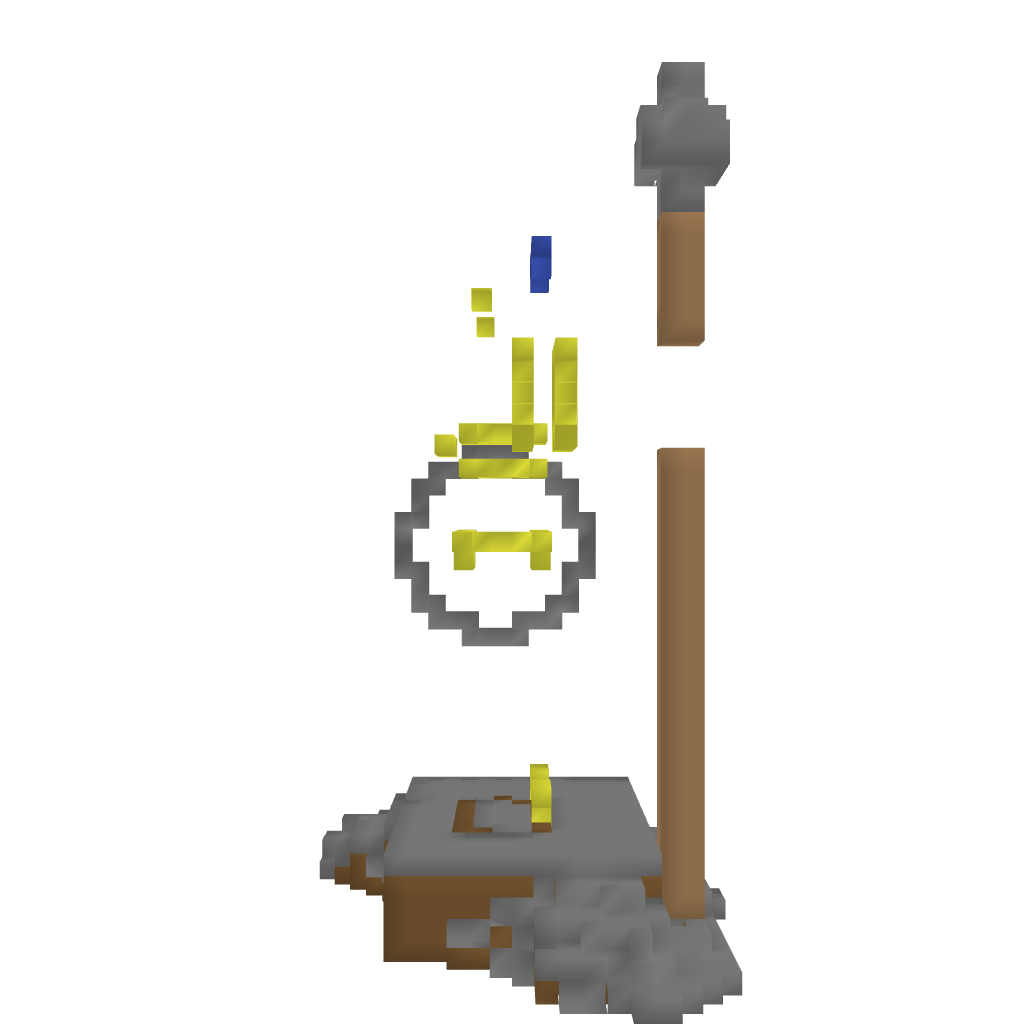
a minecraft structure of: Statue of the Oracle of Apollo bad low quality